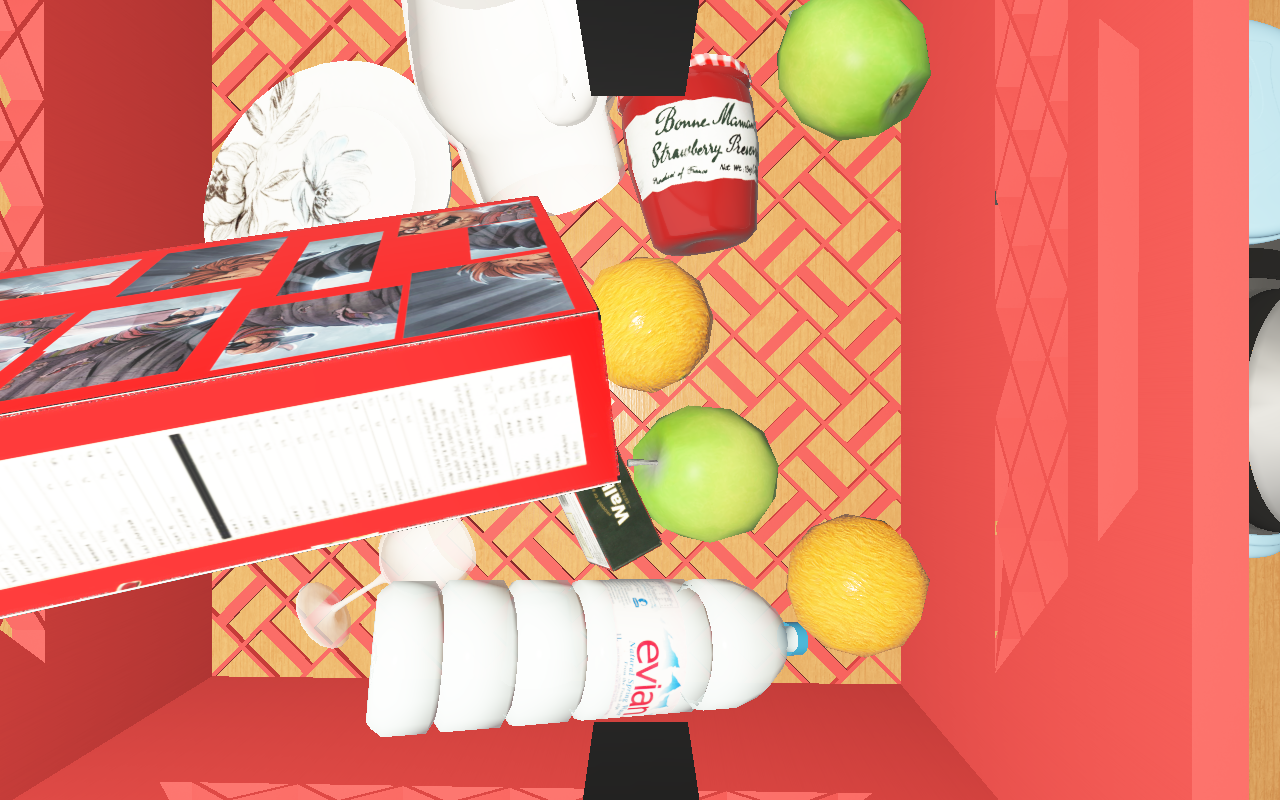
Objects in the scene:
water bottle
apple
plate
glass
honey jar
cereal box
biscuit box